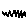
Label: zigzag